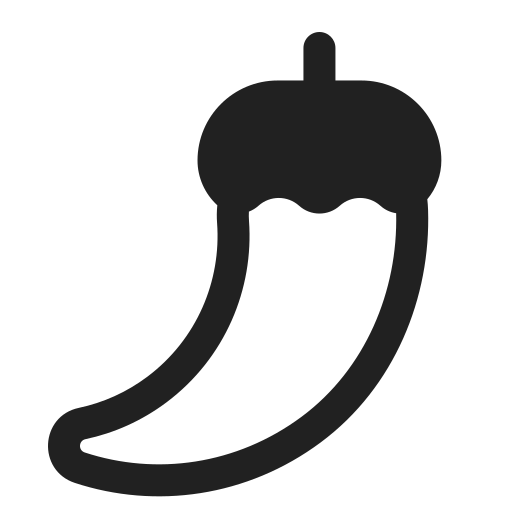
hot pepper high contrast